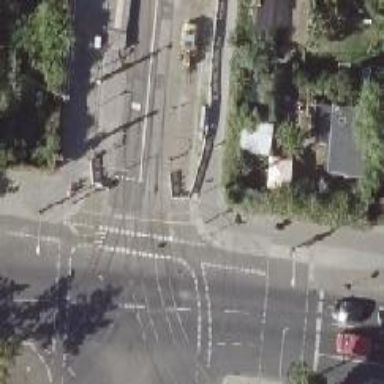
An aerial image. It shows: Crossing with traffic signals for both road and tram level railway.